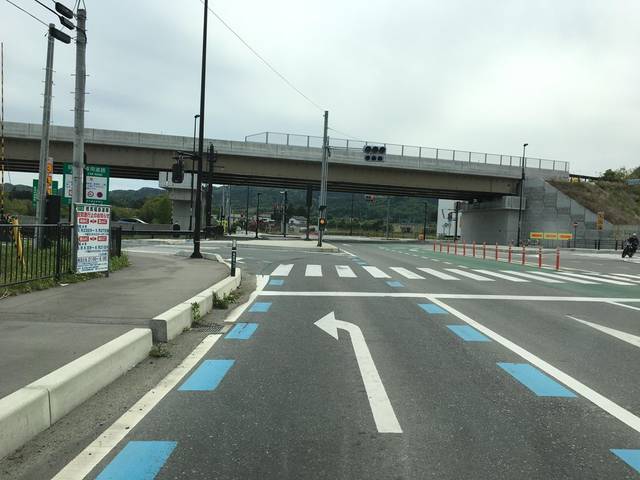
Region: Japan
Coordinates: 37.784, 140.9